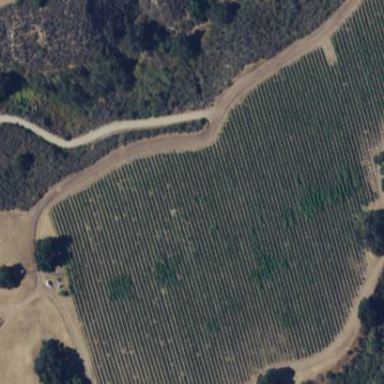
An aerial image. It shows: Vineyard with grape crops.